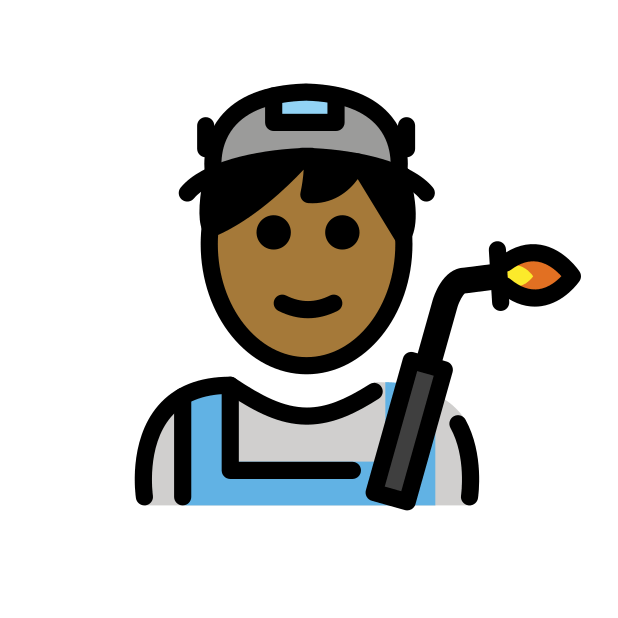
factory worker: medium-dark skin tone